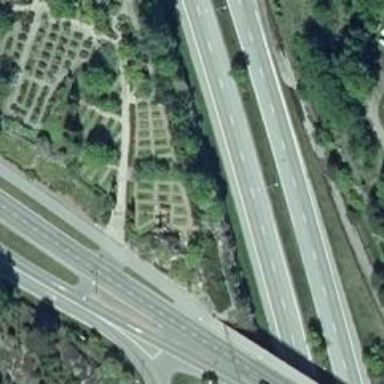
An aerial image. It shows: Historic memorial.